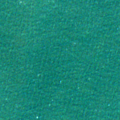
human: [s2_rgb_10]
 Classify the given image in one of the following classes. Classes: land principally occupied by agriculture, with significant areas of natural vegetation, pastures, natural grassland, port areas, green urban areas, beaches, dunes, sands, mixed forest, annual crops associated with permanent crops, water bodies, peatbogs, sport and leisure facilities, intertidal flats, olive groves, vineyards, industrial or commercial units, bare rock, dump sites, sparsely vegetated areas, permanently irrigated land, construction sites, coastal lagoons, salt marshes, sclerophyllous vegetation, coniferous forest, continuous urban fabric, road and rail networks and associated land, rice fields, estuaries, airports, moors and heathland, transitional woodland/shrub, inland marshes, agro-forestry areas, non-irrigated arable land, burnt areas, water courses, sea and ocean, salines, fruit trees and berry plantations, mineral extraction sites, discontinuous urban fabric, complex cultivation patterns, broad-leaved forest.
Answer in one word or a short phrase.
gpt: sea and ocean